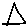
Label: triangle